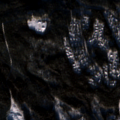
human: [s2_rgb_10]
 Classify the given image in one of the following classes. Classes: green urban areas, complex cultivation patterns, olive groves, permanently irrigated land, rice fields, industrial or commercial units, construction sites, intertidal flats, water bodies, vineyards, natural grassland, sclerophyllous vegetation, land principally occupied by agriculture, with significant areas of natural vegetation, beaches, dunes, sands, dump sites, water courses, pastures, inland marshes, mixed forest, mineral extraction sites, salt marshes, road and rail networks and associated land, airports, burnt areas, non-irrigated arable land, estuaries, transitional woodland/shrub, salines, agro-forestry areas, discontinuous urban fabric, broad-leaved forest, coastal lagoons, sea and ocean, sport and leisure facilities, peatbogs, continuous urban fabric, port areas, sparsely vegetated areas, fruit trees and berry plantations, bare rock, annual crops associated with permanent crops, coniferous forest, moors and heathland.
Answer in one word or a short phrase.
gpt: discontinuous urban fabric, coniferous forest, mixed forest, transitional woodland/shrub